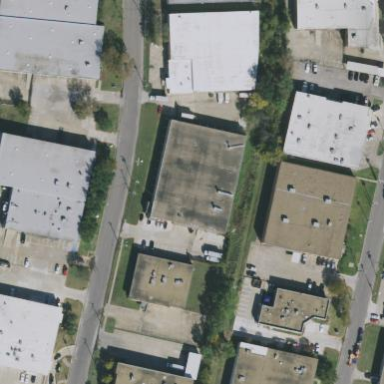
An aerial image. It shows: Warehouse building.